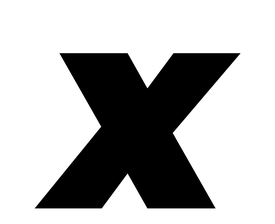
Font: Poppins-BlackItalic